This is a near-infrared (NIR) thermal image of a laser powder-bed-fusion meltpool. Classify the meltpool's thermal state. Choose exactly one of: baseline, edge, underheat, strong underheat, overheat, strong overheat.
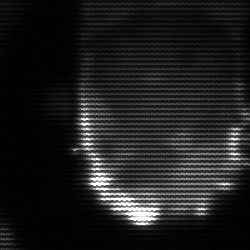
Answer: baseline